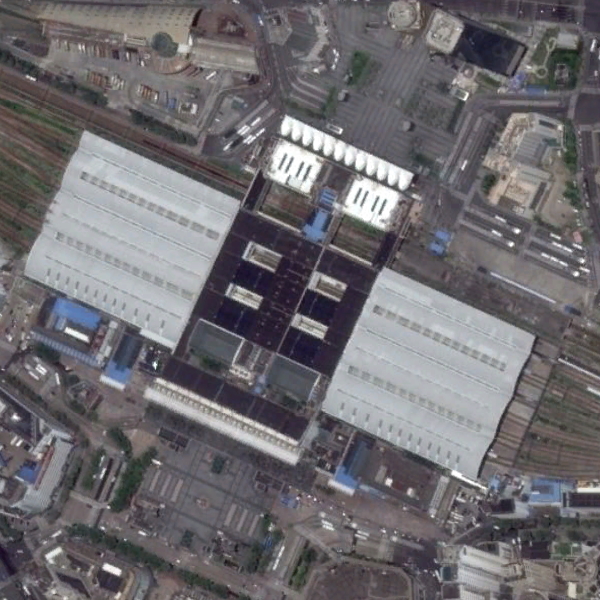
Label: RailwayStation